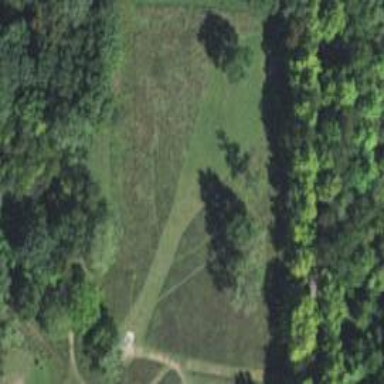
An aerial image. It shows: Disc golf hole.